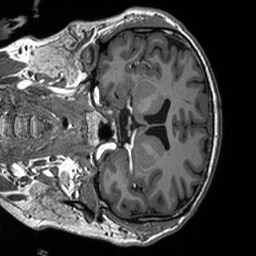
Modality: T1w
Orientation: coronal
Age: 37
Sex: male
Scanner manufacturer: siemens
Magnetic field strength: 3 T
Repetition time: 2.53 s
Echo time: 0.00219 s